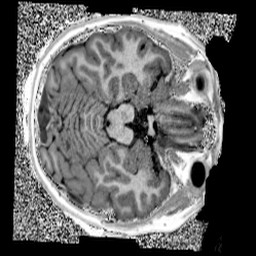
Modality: UNIT1
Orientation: axial
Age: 12
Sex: female
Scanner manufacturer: siemens
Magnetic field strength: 3 T
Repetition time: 4 s
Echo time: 0.00299 s